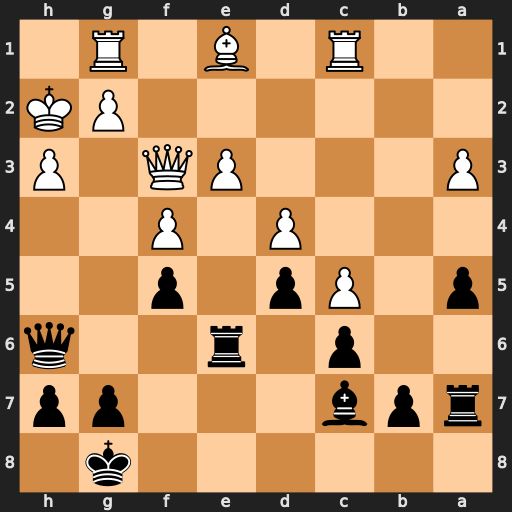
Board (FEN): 6k1/rpb3pp/2p1r2q/p1Pp1p2/3P1P2/P3PQ1P/6PK/2R1B1R1
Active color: b
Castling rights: -
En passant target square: -
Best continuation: Rxe3 Qxe3 Bxf4+ Qxf4 Qxf4+